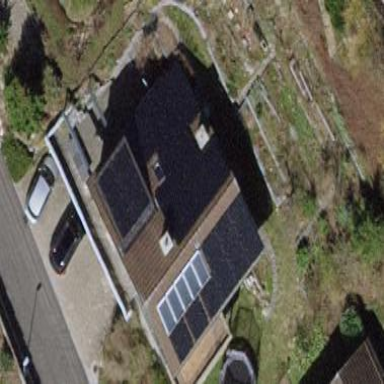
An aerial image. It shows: Solar photovoltaic panel generator.